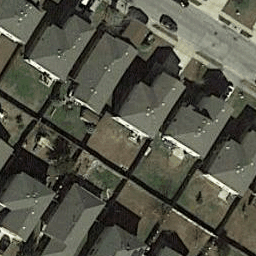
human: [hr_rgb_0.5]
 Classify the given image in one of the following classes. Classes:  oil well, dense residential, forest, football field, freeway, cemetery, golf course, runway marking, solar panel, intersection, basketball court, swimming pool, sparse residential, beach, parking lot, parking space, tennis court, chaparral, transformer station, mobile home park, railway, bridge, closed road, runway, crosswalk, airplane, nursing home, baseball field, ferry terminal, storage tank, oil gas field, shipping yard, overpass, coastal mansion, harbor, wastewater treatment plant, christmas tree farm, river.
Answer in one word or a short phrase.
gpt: dense residential